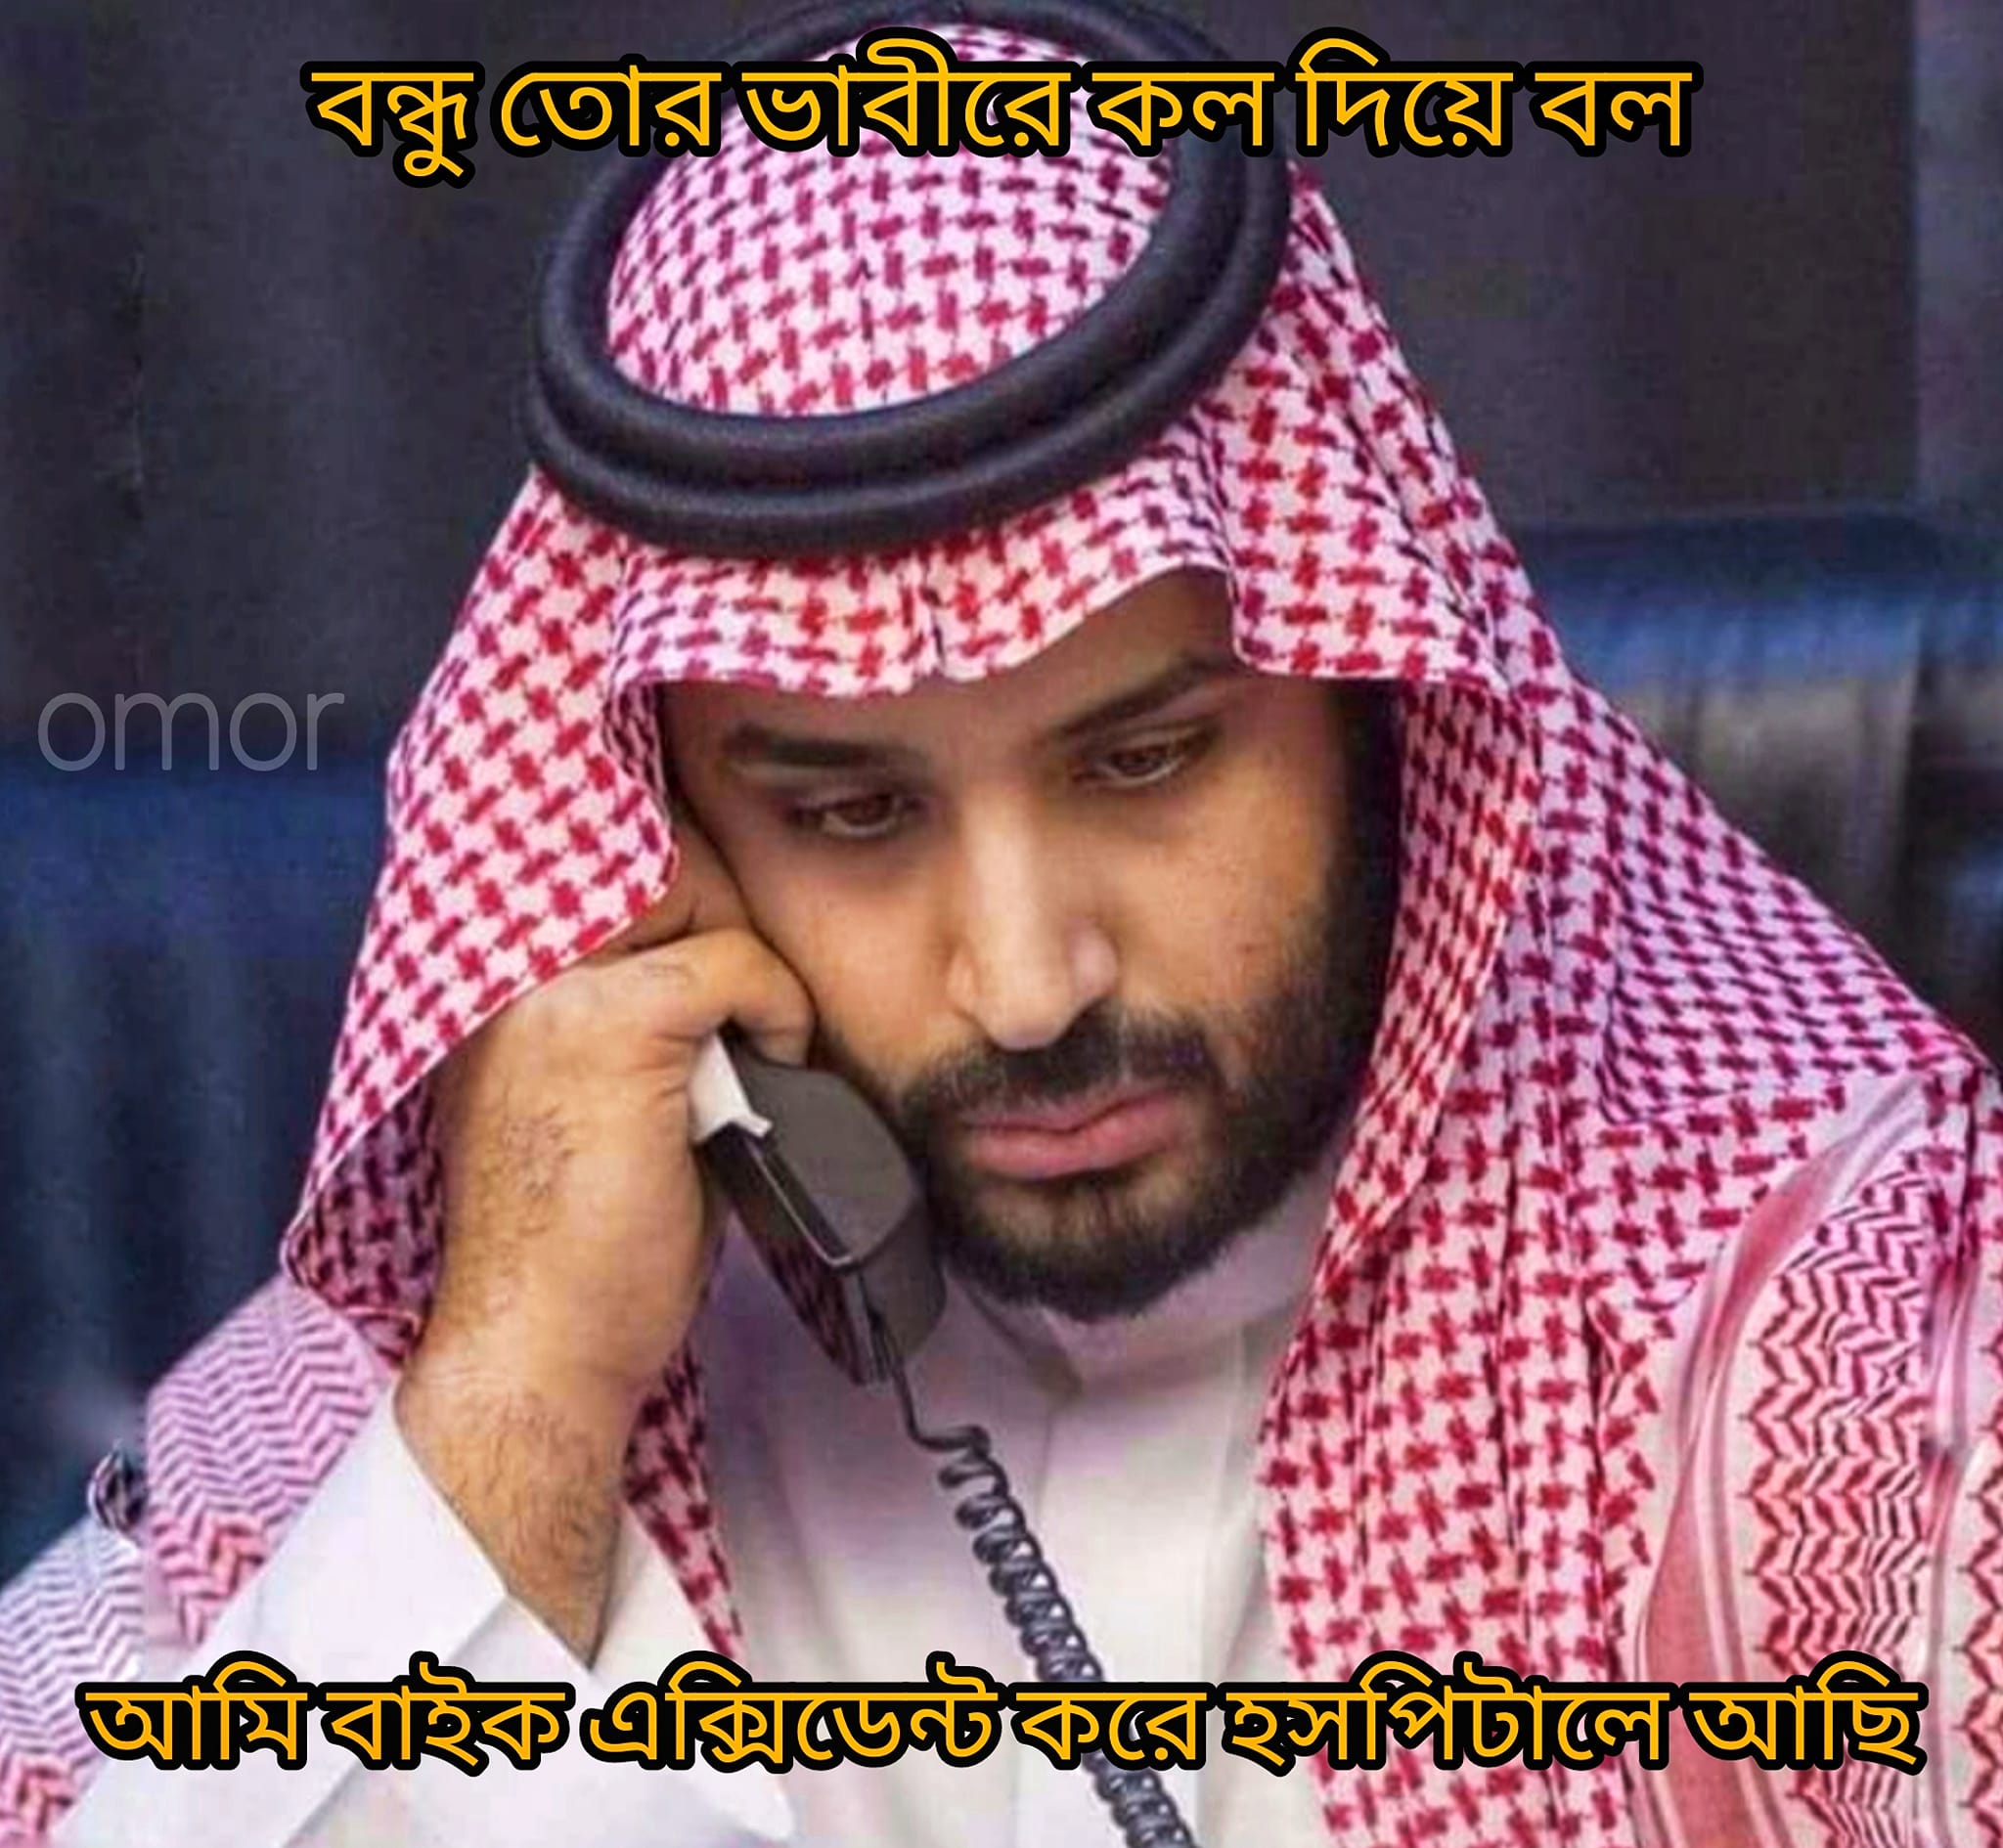
Text: বন্ধু তোর ভাবীরে কল দিয়ে বল আমি বাইক এক্সিডেন্ট করে হসপিটালে আছি
Label: Non Hate